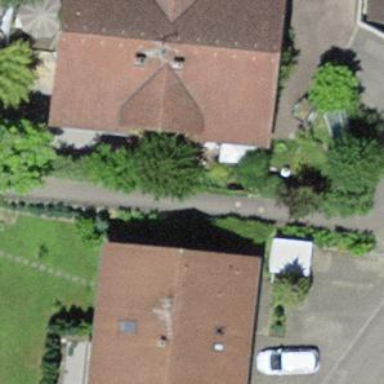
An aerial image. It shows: Terrace building.